Question: I'm trying to get the calibration values to put in the m210_stereo_param.yaml, like it's suggested in the official developer website (<URL>. The objective is to have good values to test the depth perception sample. The website suggest different approach for the calibration, and I chose the OpenCV one.
I found an example of calibration on this Github repository: <URL>
The problem is that after getting the final Matrix (in the intrinsics.yaml and extrinsics.yaml), I modified the values in the m210_stereo_param.yaml, and tried to run the sample. I got this result (which is not correct, even the default values of the m210_stereo_param.yaml had a better result).

Do you have any idea of what is going wrong with the calibration ? It's quite complicated to found a clear approach to get values to put in the yaml.
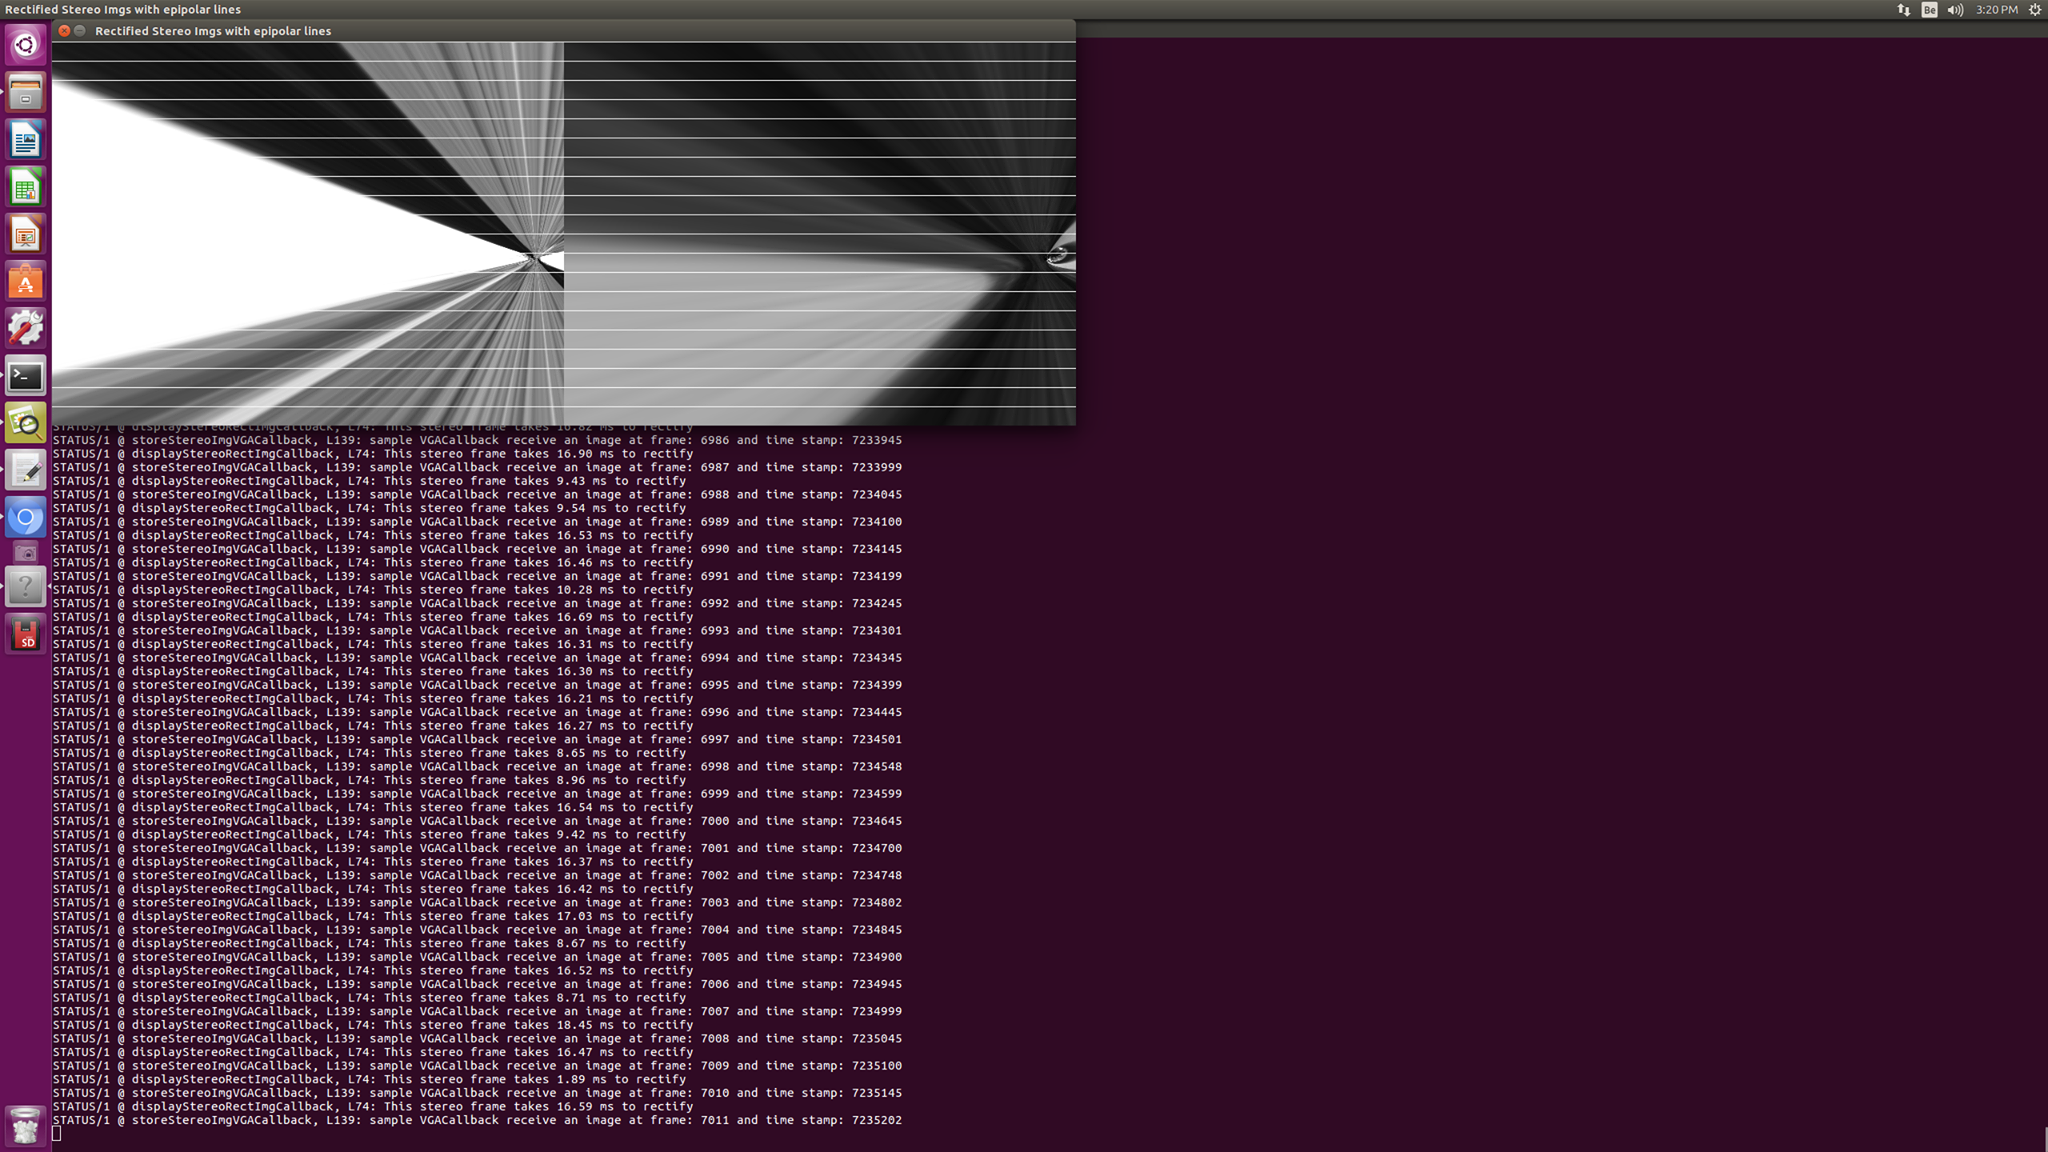
Answer: Solve, the problem was that the xml file containing the list of images need to looks like this :
'''
"data/left01.jpg"
"data/right01.jpg"
"data/left02.jpg"
"data/right02.jpg"
"data/left03.jpg"
...
'''
And mine xml file was more like this :
'''
"data/left01.jpg"
"data/left02.jpg"
"data/left03.jpg"
...
"data/right01.jpg"
"data/right02.jpg"
'''
So, if you use this example, check if your xml file alternate left-right pictures.